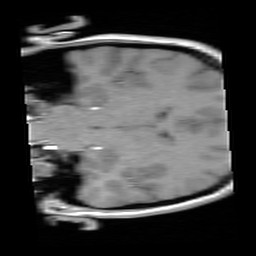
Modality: FLASH
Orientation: coronal
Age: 20
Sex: female
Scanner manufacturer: siemens
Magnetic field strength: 3 T
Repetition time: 0.245 s
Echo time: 0.0026 s